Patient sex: M
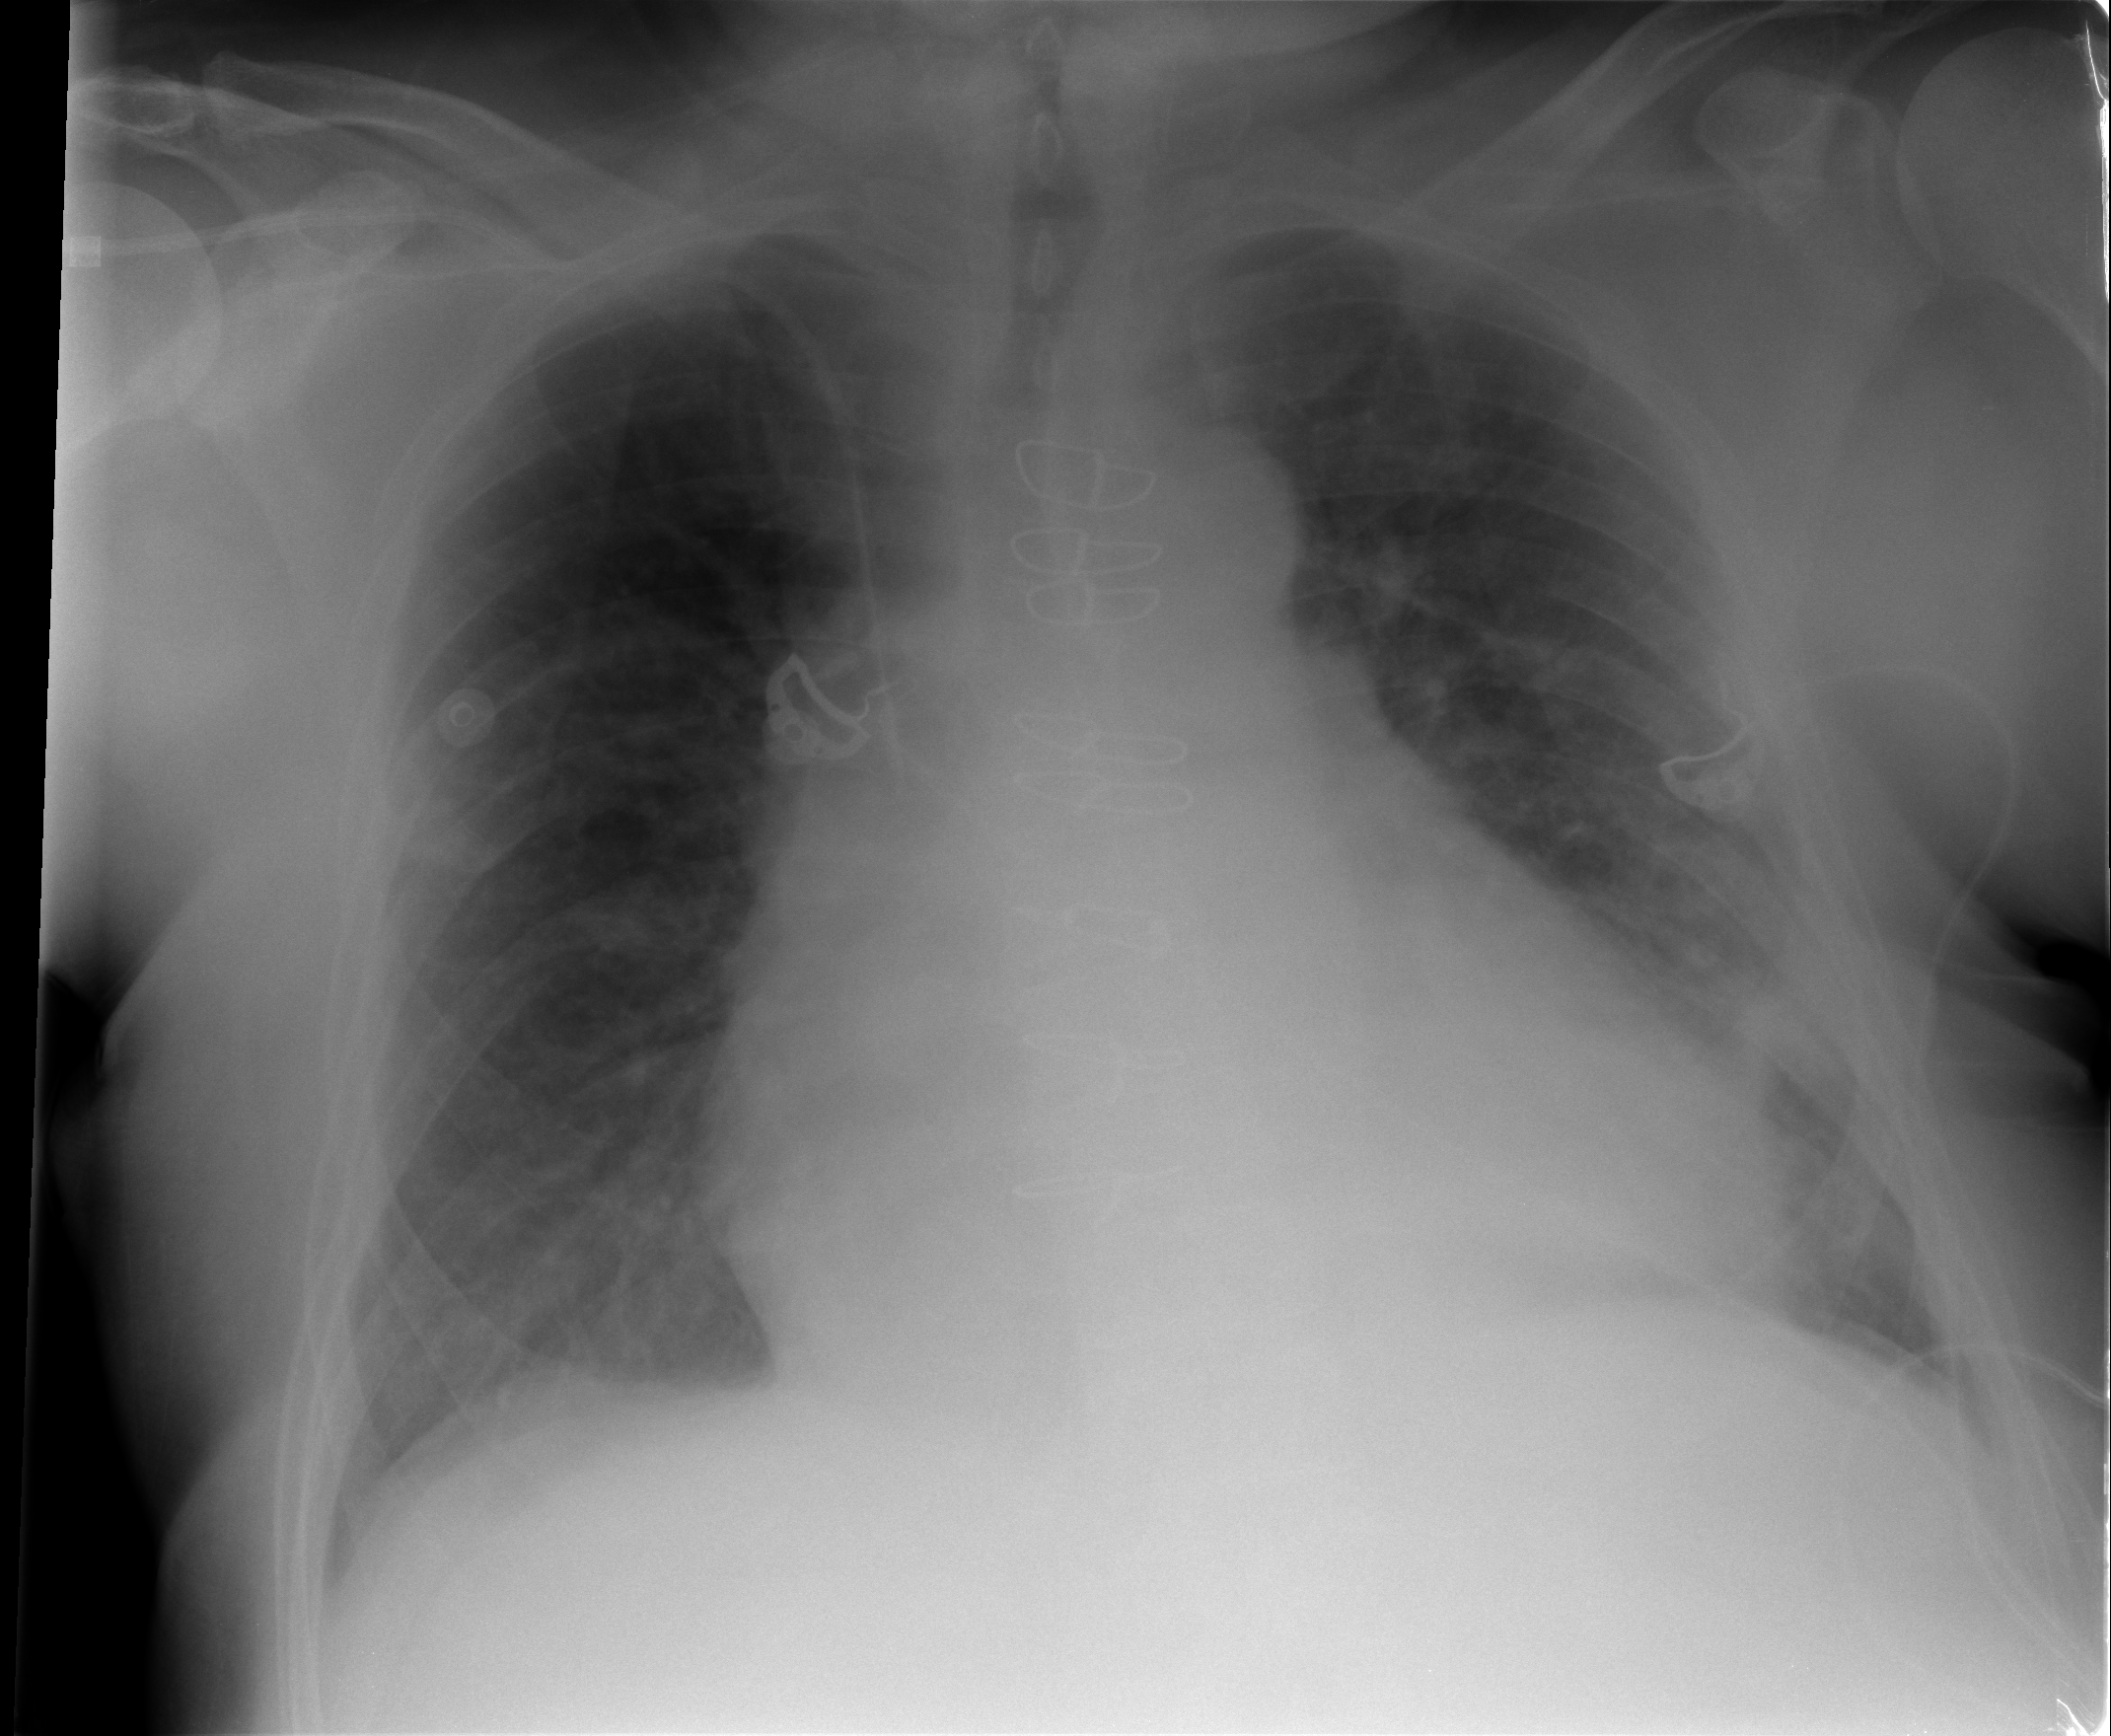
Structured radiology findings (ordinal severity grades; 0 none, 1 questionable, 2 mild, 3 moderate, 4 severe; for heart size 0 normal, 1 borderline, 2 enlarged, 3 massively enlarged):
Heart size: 3
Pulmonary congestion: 2
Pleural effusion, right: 2
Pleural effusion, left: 1
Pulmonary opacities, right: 0
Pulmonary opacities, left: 2
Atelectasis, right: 2
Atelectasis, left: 2